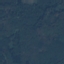
Land use / land cover: Forest